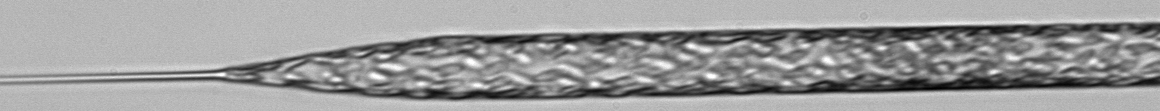
Label: Rhizosolenia